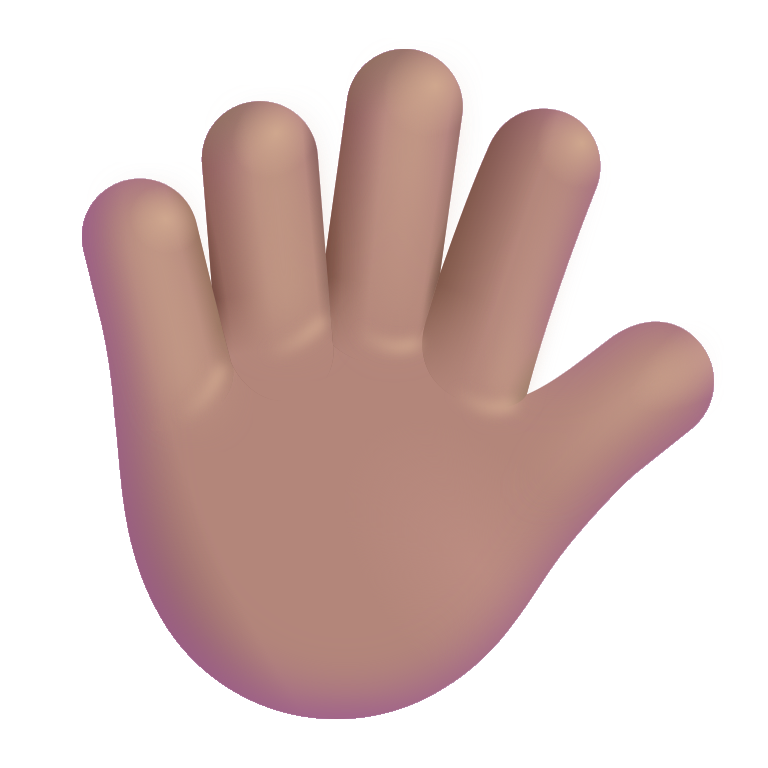
hand with fingers splayed color